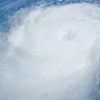
Label: cloud